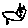
Label: cat